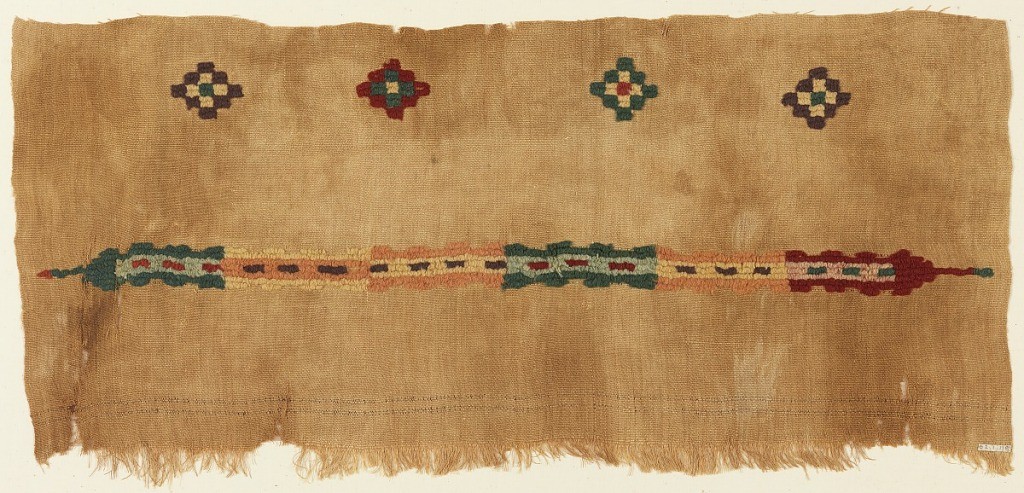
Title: Fragment
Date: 5th–8th century
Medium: medium: Warp; S-spun linen. Wefts; S-spun linen, S-spun wools Technique: supplementary weft loops in a plain weave foundation
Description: Lozenge forms and a band created by supplementary wool pile.